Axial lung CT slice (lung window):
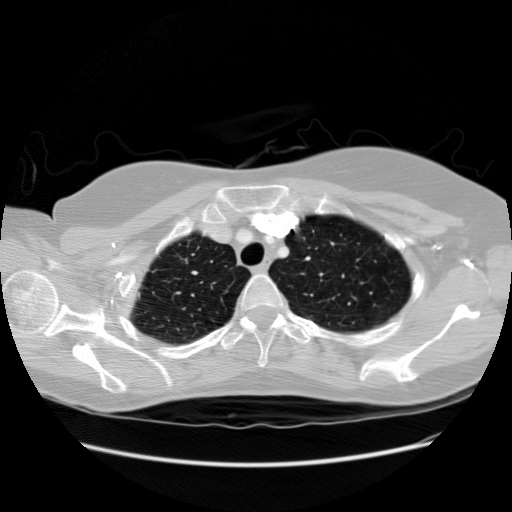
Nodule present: no